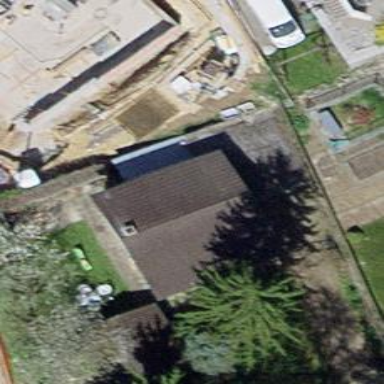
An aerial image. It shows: Detached building.